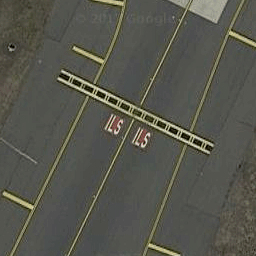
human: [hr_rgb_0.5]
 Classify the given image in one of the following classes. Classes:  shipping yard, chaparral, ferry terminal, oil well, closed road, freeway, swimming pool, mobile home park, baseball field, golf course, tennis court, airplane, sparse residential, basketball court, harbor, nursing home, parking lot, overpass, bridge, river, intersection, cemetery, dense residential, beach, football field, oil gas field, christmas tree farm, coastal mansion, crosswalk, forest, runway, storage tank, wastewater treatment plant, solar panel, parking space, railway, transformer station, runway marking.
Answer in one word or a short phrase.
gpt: runway marking